Interaction volume radius: 10 \u00c5
Interaction volume height: 10 \u00c5
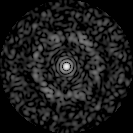
Disorder parameter: 0.8268